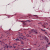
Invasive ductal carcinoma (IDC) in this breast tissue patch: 0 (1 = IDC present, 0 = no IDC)